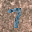
Label: 7